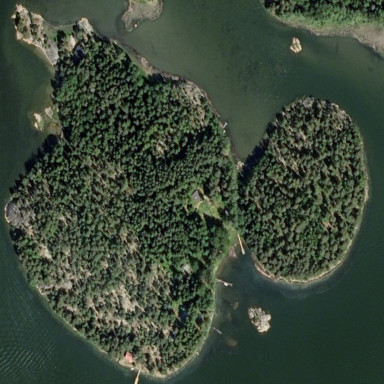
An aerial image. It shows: Islet along the natural coastline.